Question: I have gone through the following steps for phonegap installation
I extracted phonegap and saved it in 'D:\phonegap-2.9.1' folder
then i saved ADT in 'D:\username-Software\Android\eclipse'
I extracted apache-ant and saved in
'''
C:\Program Files\apache-ant-1.9.3
'''
I got java in
'''
C:\Program Files\Java
'''
My Environment variable paths are
as seen below under system variables
'''
JAVA_HOME
C:\Program Files\Java\jdk1.6.0_41;
Path
C:\Program Files\Java\jdk1.6.0_41\bin;%SystemRoot%\system32;%SystemRoot%;%SystemRoot%\System32\Wbem;%SYSTEMROOT%\System32\WindowsPowerShell\v1.0\;"C:\Program Files\Common Files\EMC";D:\username-Software\Android\sdk\platforms;D:\username-Software\Android\sdk\platform-tools;C:\Program Files\apache-ant-1.9.3\bin;D:\username-Software\Android\sdk\tools;
'''
Am I missing something ???
I have gone through
<URL>
Because when I run ant it gives error
'''
Buildfile: build.xml does not exist!
Build failed
'''
I get error after creating android project
Following are the errors as seen in image

I get it right till step 6 as seen in the link
'''
6. I got the following readout from Command Prompt:
Microsoft (R) Windows Script Host Version 5.7
Copyright (C) Microsoft Corporation. All rights reserved.
Creating new android project...
Copying template files...
Copying js, jar & config.xml files...
Copying cordova command tools...
Updating AndroidManifest.xml and Main Activity...
D:\PhoneGap\phonegap-phonegap-2.2.0-0-g8a3aa47\phonegap-phonegap-8a3aa47\lib\and
roid\bin>
7. I found all the files set in the location I indicated.
'''
But when i saw the project It had errors!!!
Am i missing something ???
I seem to not find cordova.jar library ... its not even in phonegap-2.9.1 folder how can I fix it ??
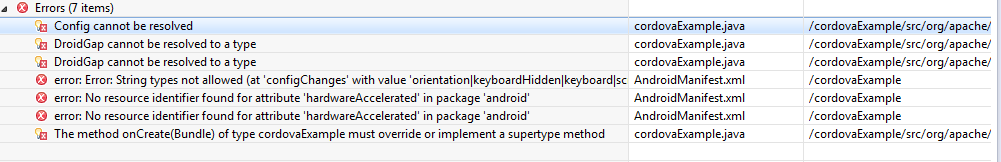
Answer: I have already resolved it by including cordova library
It always goes missing while having it as first build